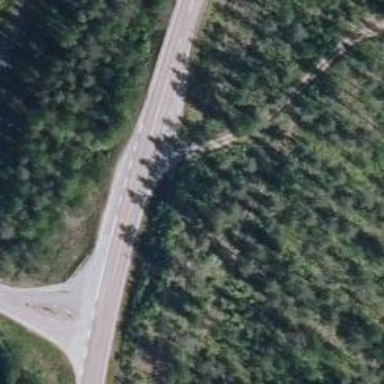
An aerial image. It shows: Well-maintained track road of grade 1.